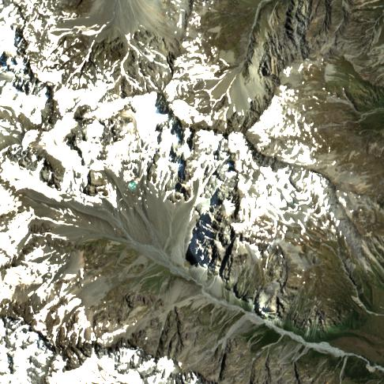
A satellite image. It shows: Stunning view of glacier.